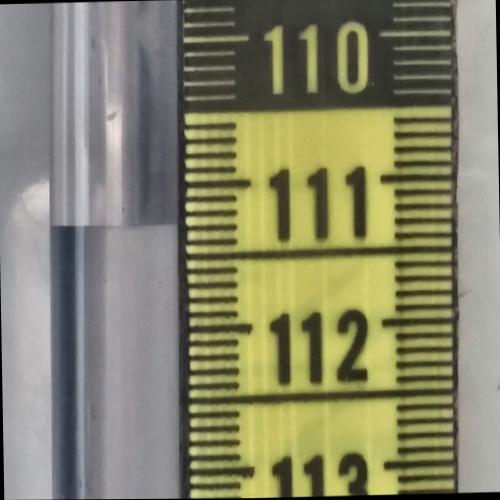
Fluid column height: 111.3 cm